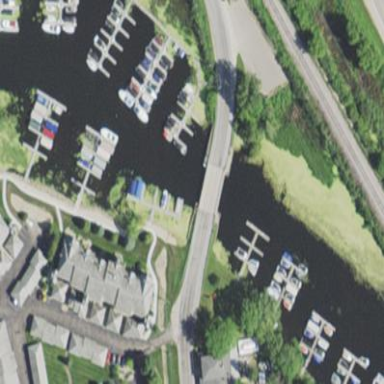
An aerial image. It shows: Marina on leisure land.